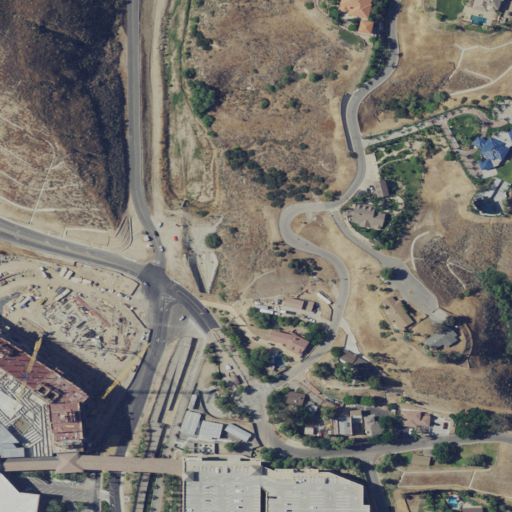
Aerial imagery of valley in California named Sand Canyon containing open development, low intensity development, medium intensity development, shrub, grassland, and high intensity development